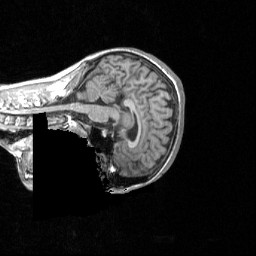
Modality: T1w
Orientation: sagittal